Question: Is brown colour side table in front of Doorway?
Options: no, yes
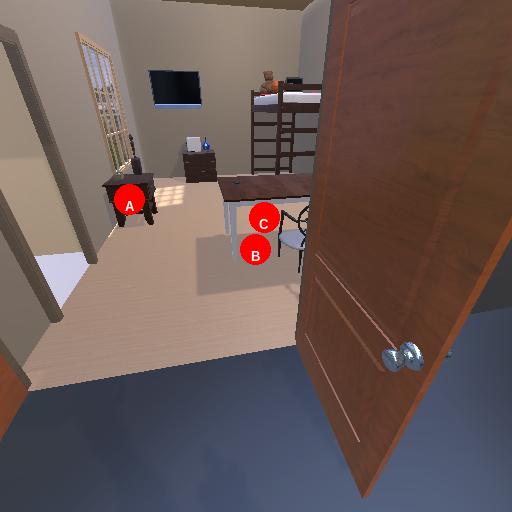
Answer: no